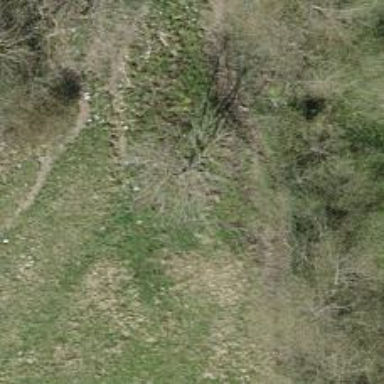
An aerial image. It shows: Single tag "natural: tree."